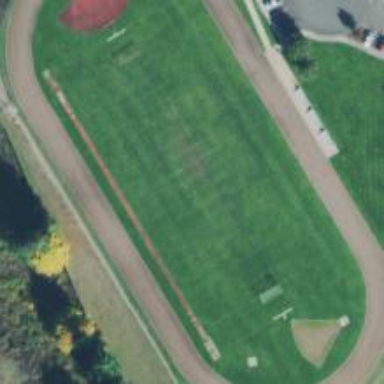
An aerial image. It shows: Track in leisure land.